【题型】解答题　【知识点】平面几何　【难度】easy
如图，在 \(\text{Rt}\triangle ABC\) 中，\(\angle BAC = 90^\circ\)，\(AB = 3\)，\(AC = 4\)，\(AD\) 是 \(BC\) 边上的高，点 \(E\)、\(F\) 分别是 \(AB\) 边和 \(AC\) 边上的动点，且 \(\angle EDF = 90^\circ\)。

(1) 求 \(DE:DF\) 的值；
\vspace{2em}
(2) 连接 \(EF\)，设点 \(B\) 与点 \(E\) 间的距离为 \(x\)，\(\triangle DEF\) 的面积为 \(y\)，求 \(y\) 关于 \(x\) 的函数解析式，并写出 \(x\) 的取值范围；
\vspace{2em}
(3) 设直线 \(DF\) 与直线 \(AB\) 相交于点 \(G\)，\(\triangle EFG\) 能否成为等腰三角形？若能，请直接写出线段 \(BE\) 的长；若不能，请说明理由。
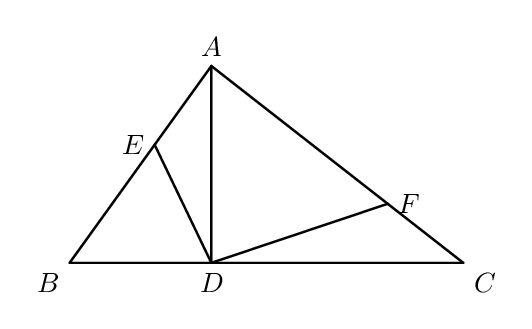
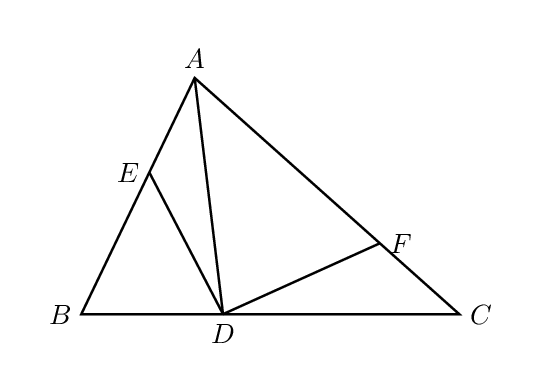
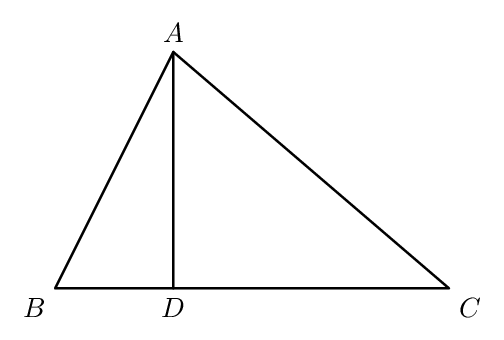
【解答】
【分析】
\(\therefore \angle BAD = \angle G\)，
\(\therefore AD = DG\)，
又 \(\because DF = DG\)，
\(\therefore DF = AD\)，\(\angle ADB = \angle EDF\)，
\(\therefore \triangle BAD \cong \triangle EFD\)，
\(\therefore EF = AB\)，
\[
\therefore EF^2 = AB^2,
\]
\[
\therefore \frac{25}{9}x^2 - 6x + 9 = 9,
\]
解得 \(x = \frac{54}{25}\)，
\(\therefore BE = \frac{54}{25}\)；
② 若 \(EF = GF\)，
\(\because EF = FG\)，\(EA \perp AC\)，
\(\therefore A\) 为 \(EG\) 中点，
\(\therefore AE = AD\)，
\(\because AB = 3\)，\(AD = \frac{12}{5}\)，
\(\therefore BE = 3 - \frac{12}{5} = \frac{3}{5}\)。
\(\therefore \triangle EFG\) 能成为等腰三角形，\(BE\) 的长为 \(\frac{54}{25}\) 或 \(\frac{3}{5}\)。

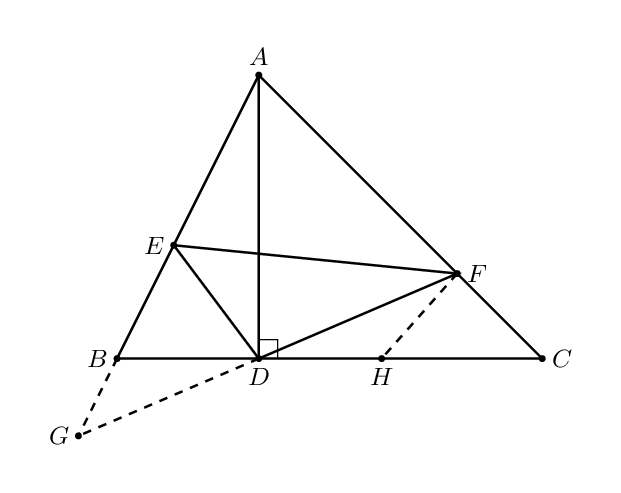
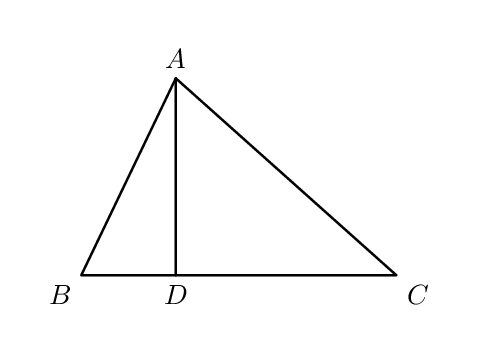
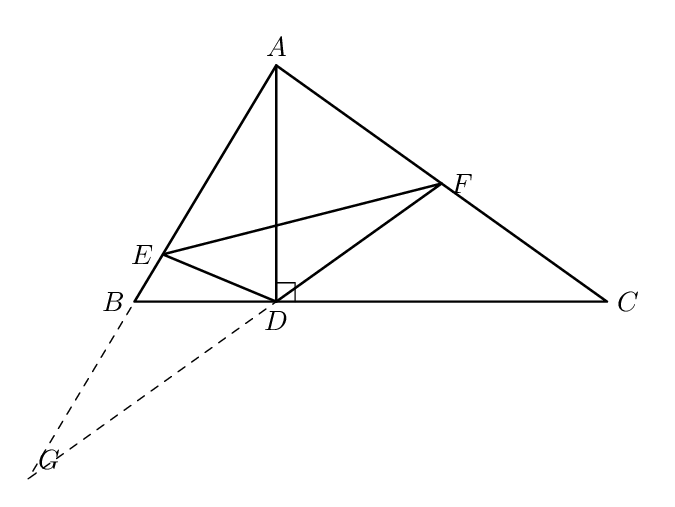